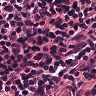
Metastatic tissue present: no